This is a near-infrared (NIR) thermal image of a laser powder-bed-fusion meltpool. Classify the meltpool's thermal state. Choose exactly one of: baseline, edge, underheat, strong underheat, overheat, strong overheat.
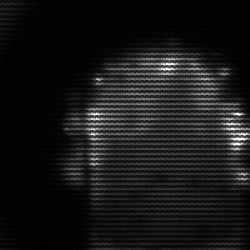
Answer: baseline